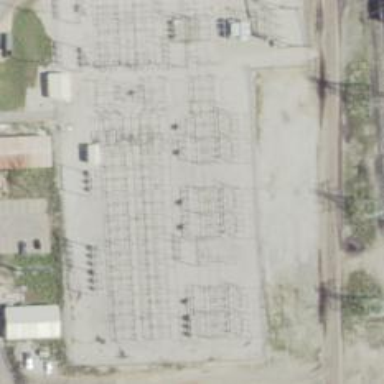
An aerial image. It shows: Switch used for power control.